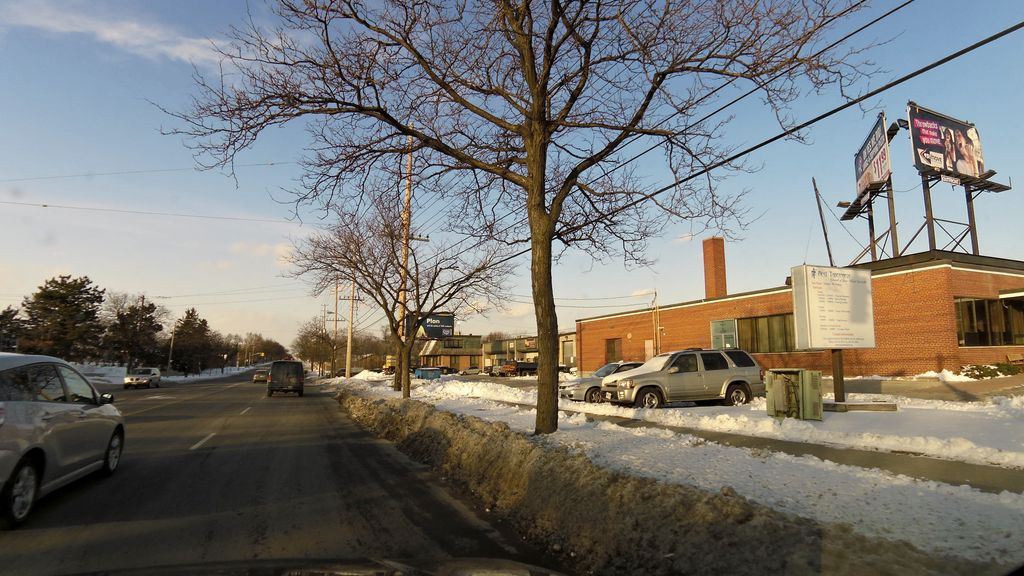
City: toronto